Question: I am trying to configure iPad for testing and and following steps to make device ready for this. while in the way I am following this error as you can see in the Pic
"Xcode cannot find the software image to install this version"
Actually I attached the device with xCode and it started some installation after that it showed this error.
in ios program developer guide I read this line
is it due to this? please help

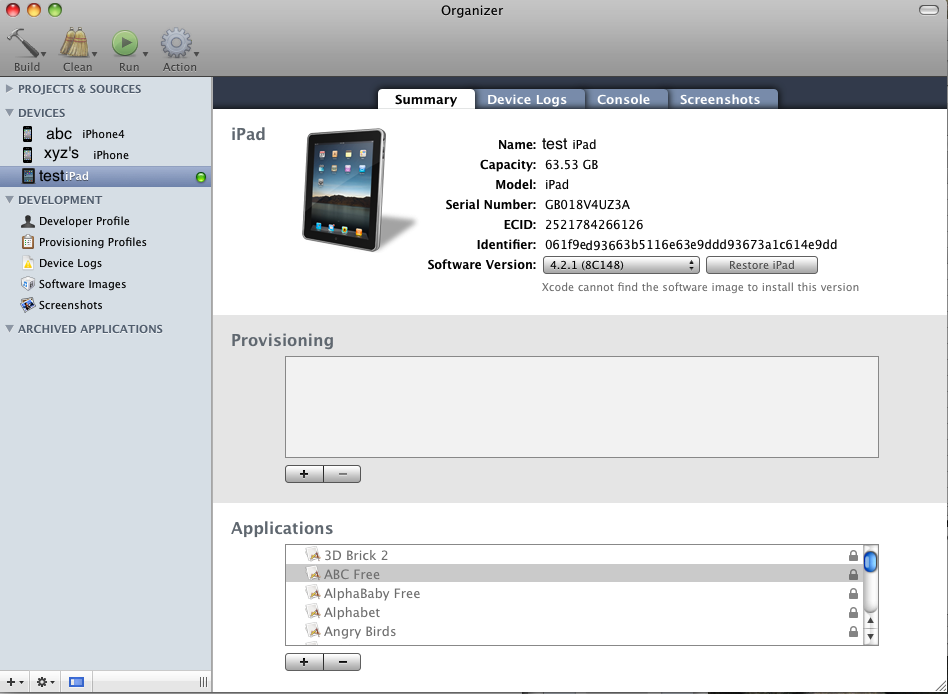
Answer: Looks like the device is already set up for development. You don't need to restore your iPad to continue.
Do you have a valid provisioning profile set up?